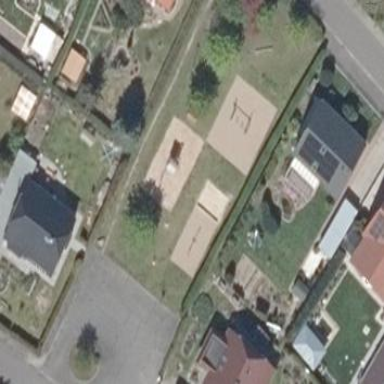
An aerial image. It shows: Playground area for leisure land.